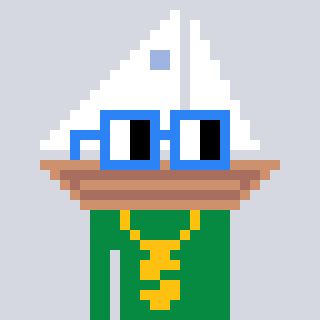
a pixel art character with square blue glasses, a sailboat-shaped head and a green-colored body on a cool background